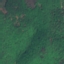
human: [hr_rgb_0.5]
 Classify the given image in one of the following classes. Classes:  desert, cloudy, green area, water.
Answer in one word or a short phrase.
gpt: green area